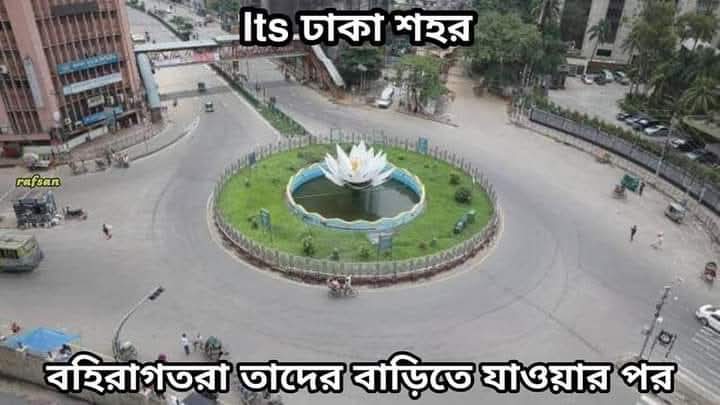
Text: Its ঢাকা শহর
বহিরাগতরা তাদের বাড়িতে যাওয়ার পর
Label: Non Hate